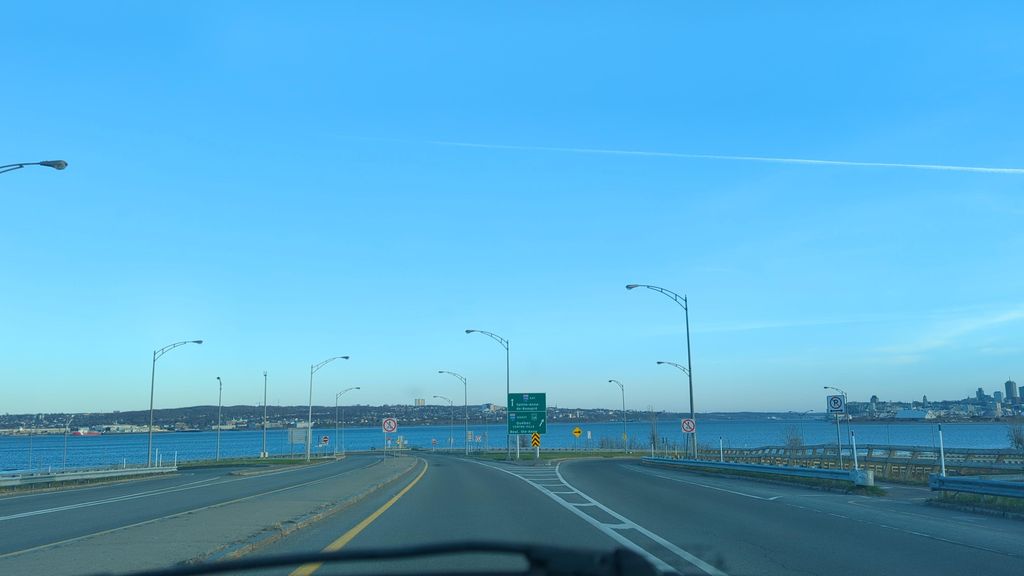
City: quebec_city